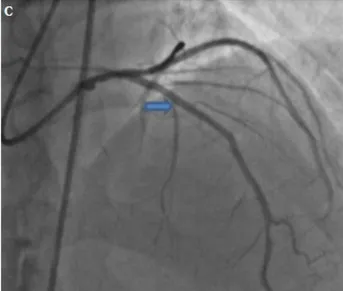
Successful percutaneous coronary intervention interesting left anterior descending artery and circumflex artery.
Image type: radiology (x_ray)